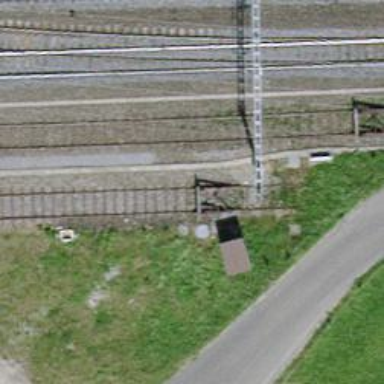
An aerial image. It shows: Railway buffer stop.